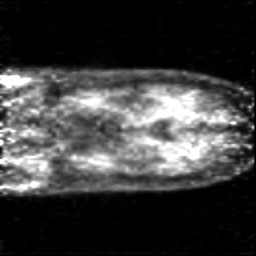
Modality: PET
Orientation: coronal
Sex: male
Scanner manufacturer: siemens